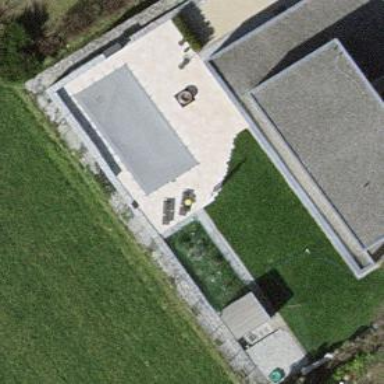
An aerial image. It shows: Swimming pool located in leisure land.